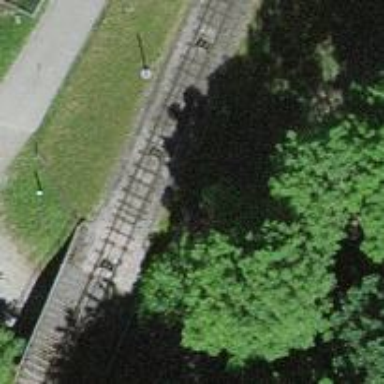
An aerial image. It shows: Funicular railway.